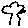
Label: tree